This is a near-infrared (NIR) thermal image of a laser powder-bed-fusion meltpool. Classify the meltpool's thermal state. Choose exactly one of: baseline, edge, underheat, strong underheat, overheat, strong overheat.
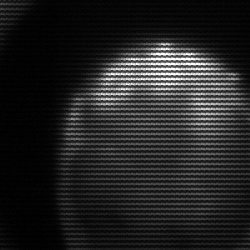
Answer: edge